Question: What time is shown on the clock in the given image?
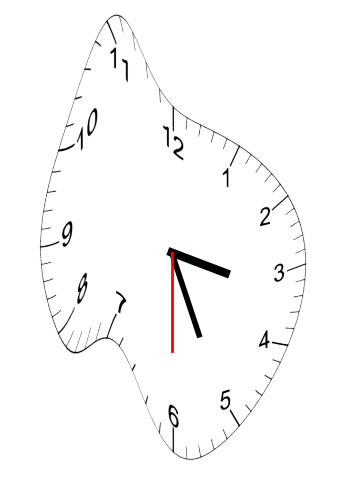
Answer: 03:25:30